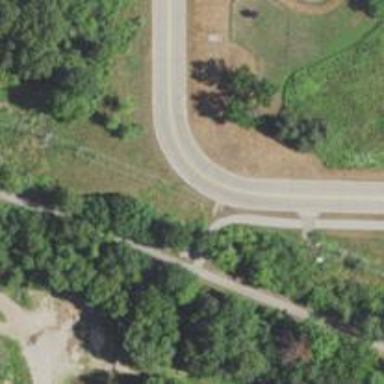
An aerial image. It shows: Asphalt cycleway.